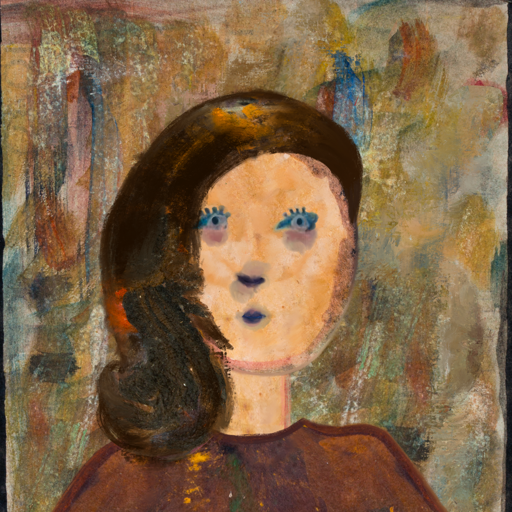
Background: Pipe, Head And Neck Front: Childish, Face Front: Hill_Girl, Bust: Comrade, Hair Front: Gypsy_Queen, Head Accessory: Blank, Second Necklace: Blank, Necklace: Blank, Baby: Blank